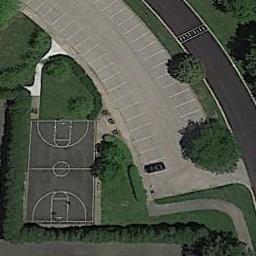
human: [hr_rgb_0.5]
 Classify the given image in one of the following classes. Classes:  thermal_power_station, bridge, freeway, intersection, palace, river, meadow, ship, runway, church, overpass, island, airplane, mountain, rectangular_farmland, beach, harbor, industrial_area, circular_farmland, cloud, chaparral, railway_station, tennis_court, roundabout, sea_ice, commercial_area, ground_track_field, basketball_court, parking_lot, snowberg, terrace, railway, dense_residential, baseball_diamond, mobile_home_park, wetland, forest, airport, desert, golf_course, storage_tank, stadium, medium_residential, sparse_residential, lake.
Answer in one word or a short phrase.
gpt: basketball_court